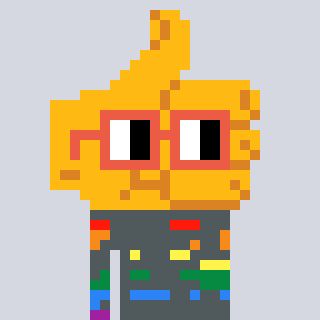
a pixel art character with square orange glasses, a thumbsup-shaped head and a red-colored body on a cool background